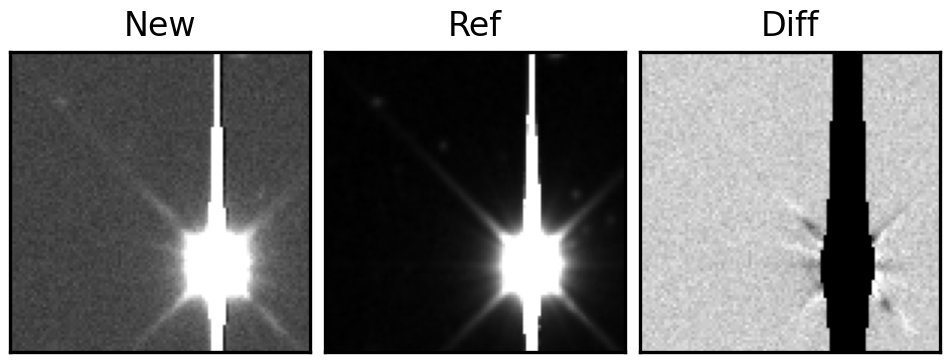
Label: bogus